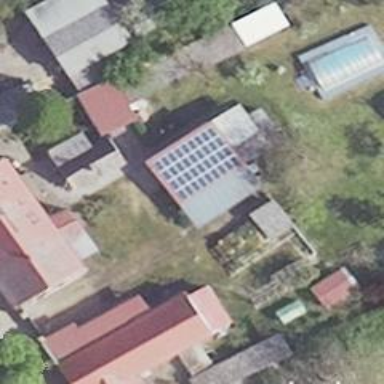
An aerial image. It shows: Small solar photovoltaic panel used as generator to produce electricity.